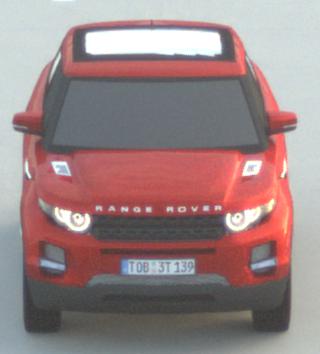
Make: Land Rover
Model: Range Rover Evoque 2.0 Si4
Detailed model: Range Rover Evoque (I)
Model produced from: 2011/08
Model produced until: 2013/11
Doors: 5
Color: red
Road condition: dry road
Daytime: sunrise or sunset
Contrast: low contrast